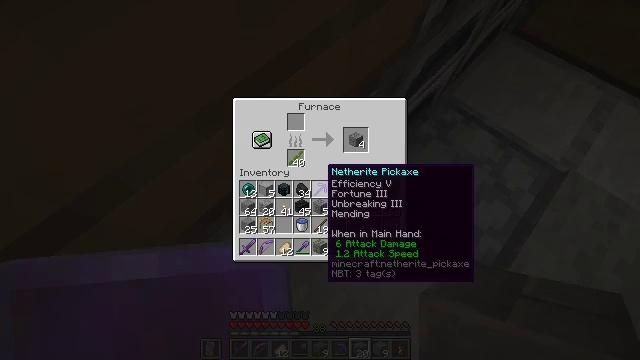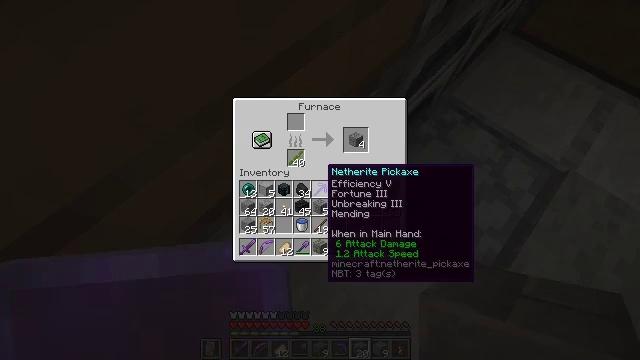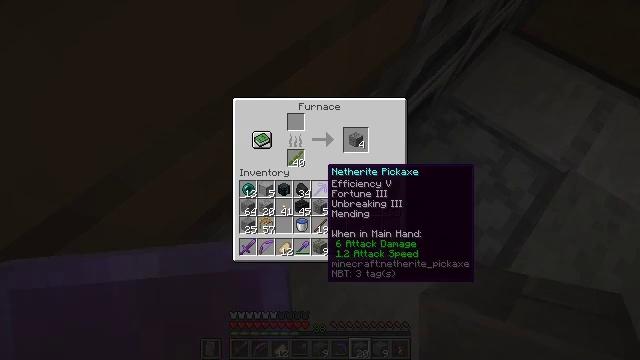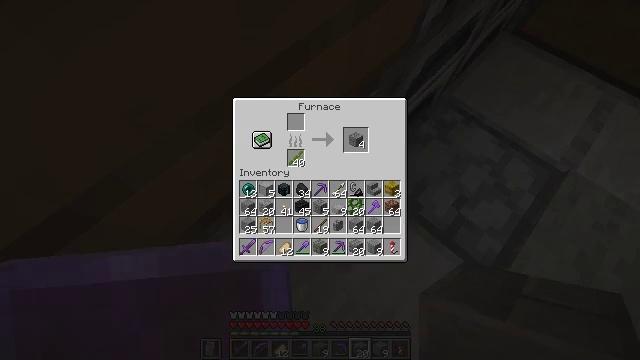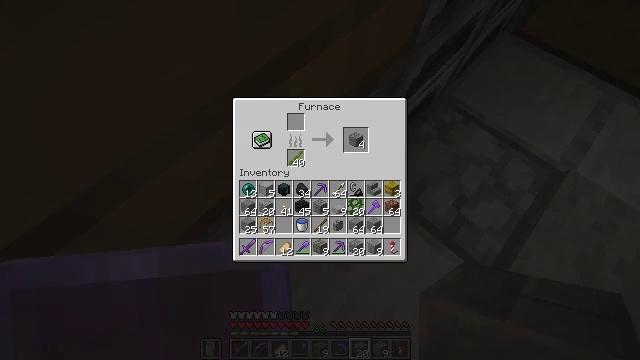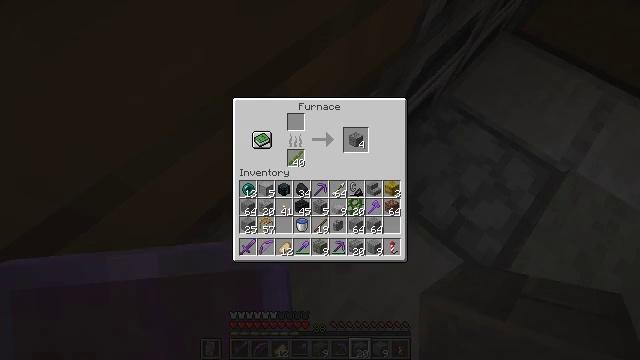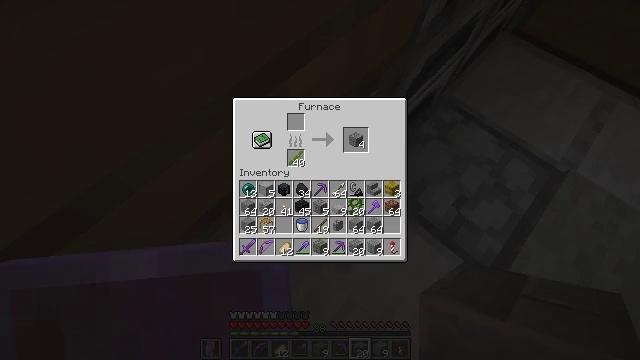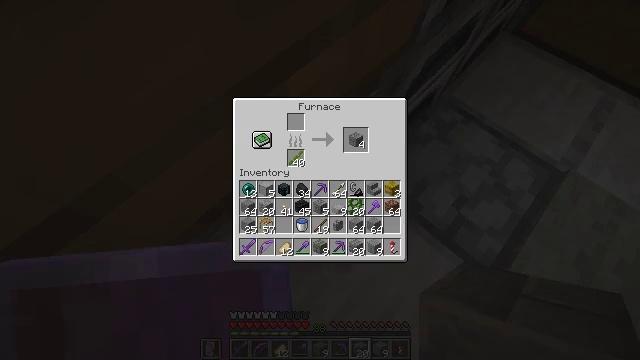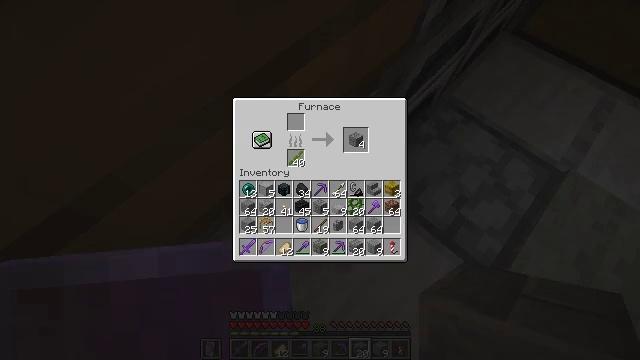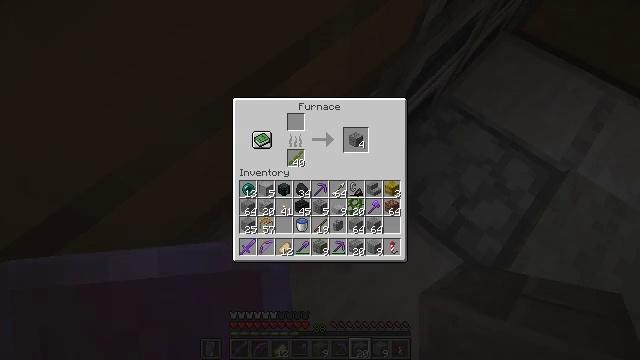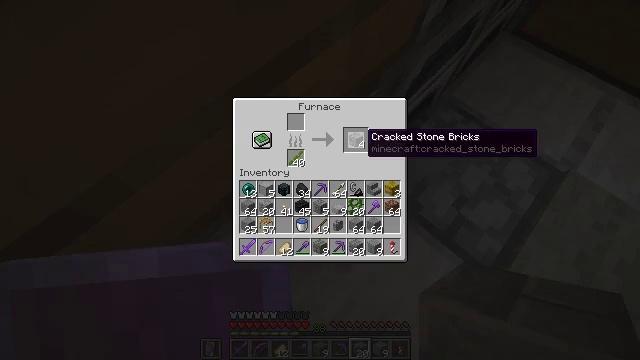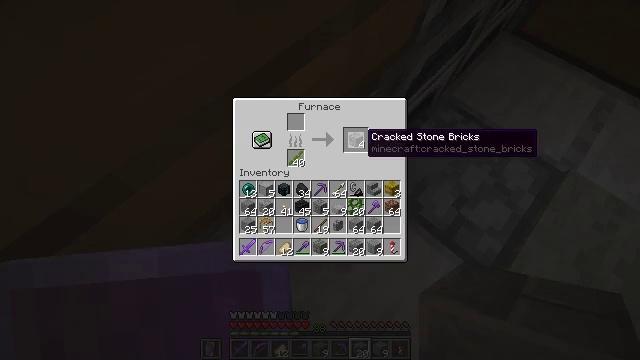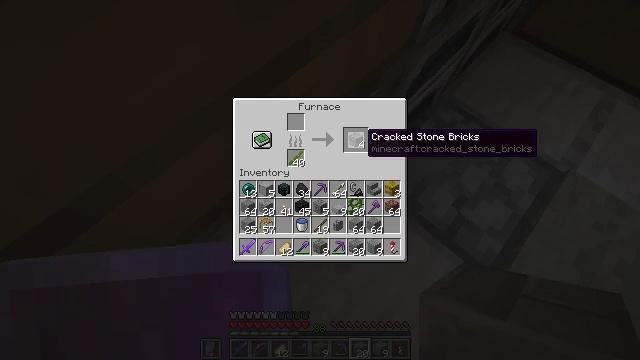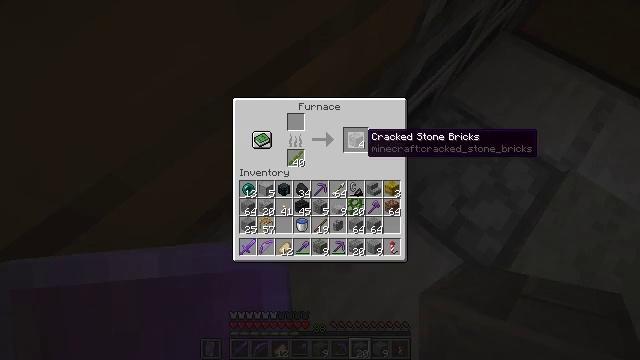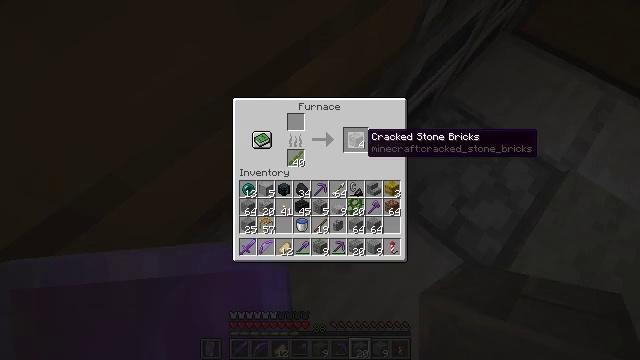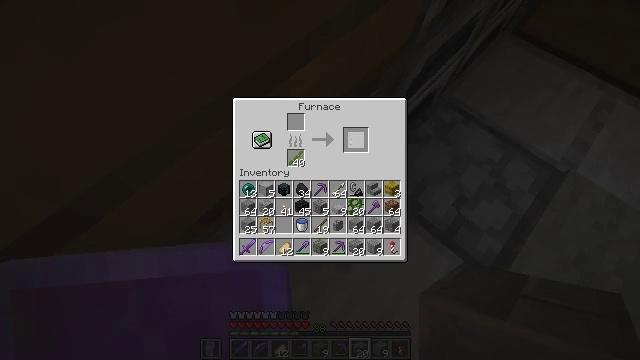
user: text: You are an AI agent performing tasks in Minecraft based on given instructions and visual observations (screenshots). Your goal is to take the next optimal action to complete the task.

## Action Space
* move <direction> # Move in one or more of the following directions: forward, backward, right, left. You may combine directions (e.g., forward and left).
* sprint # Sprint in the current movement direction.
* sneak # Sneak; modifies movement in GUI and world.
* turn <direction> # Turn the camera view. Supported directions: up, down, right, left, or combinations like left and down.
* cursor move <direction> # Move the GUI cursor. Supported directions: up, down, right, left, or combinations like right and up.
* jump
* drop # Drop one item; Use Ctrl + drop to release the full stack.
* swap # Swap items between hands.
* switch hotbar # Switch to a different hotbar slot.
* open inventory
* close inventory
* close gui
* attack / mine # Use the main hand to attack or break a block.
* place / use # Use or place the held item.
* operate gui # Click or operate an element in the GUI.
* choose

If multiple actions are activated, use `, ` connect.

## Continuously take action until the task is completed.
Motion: motion action
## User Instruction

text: craft item cracked stone bricks
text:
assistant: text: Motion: no_op
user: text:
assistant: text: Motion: no_op
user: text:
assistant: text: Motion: turn right
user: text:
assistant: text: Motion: turn right and up
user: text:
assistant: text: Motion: turn right and up
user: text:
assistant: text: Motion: sneak
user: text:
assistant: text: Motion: sneak
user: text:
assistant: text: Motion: sneak
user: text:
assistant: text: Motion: sneak
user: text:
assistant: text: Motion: sneak
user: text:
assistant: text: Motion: sneak
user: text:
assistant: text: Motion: sneak
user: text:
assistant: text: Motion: sneak
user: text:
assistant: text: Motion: sneak
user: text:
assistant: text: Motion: sneak, attack / mine
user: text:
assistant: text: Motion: sneak, attack / mine
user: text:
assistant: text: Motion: sneak, attack / mine
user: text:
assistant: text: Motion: sneak
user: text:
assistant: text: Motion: sneak
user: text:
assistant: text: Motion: no_op